Field crop: maize
Growth stage: 2
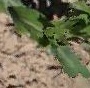
Species: maize